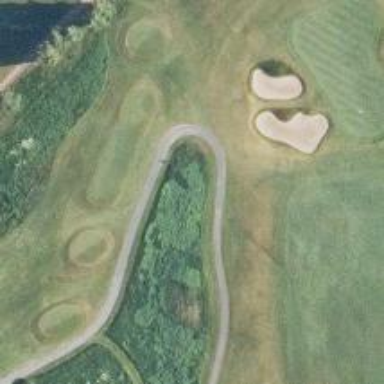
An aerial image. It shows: Pathway for golfing.